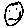
Label: smiley face